Question:
How can I delete the text between '<de>' and the end-of-cell marker throughout my Word document?
I have reached the following code from my previous question. It appeared not to be working because my lines end with end-of-cell markers. So now I need to update this to delete the text between '<de>'and the end-of-cell marker.
I am unable to implement that in this code.
'''
Sub FindTheDeleteToEndOfLine()
Dim searchTerm As String
Dim bFound As Boolean
searchTerm = "<de>"
Selection.HomeKey wdStory
'Basic Find settings
With Selection.Find
.Forward = True
.wrap = wdFindStop
.Format = False
.MatchCase = False
.MatchWholeWord = False
.MatchWildcards = False
.MatchSoundsLike = False
.MatchAllWordForms = False
End With
'Execute the Find
Do
With Selection.Find
.Text = searchTerm
bFound = .Execute
If bFound Then
Selection.MoveEnd wdLine, 1
Selection.MoveEnd wdCharacter, -1
Selection.Delete
End If
End With
Loop While bFound
End Sub
'''
Update: I worked out a new code less complicated, but again i am unale to define the 'arng.words' in order to delete last part after '<de>':
'''
Dim arng As Range
Dim i As Long, j As Long
With Selection.Tables(1)
For i = 1 To .Rows.Count
For j = 1 To .Columns.Count
Set arng = .Cell(i, j).Range
arng.End = arng.End - 1
'Text = "<de>"
If Right(arng.Words, 1) = "<de>" Then
arng.Words.Last = Left(arng.Words, Len(arng.Words) - 1)
End If
Next j
Next i
End With
'''
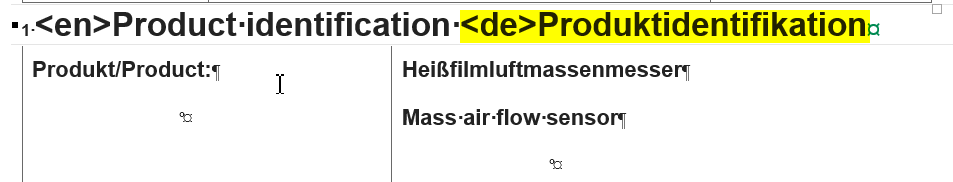
Answer: Try, for example:
'''
Sub Demo()
Application.ScreenUpdating = False
With ActiveDocument.Range
With .Find
.ClearFormatting
.Replacement.ClearFormatting
.Text = "<de>"
.Replacement.Text = ""
.Forward = True
.Wrap = wdFindStop
.Format = False
.MatchCase = False
.MatchWholeWord = False
.MatchWildcards = False
.MatchSoundsLike = False
.MatchAllWordForms = False
.Execute
End With
Do While .Find.Found
If .Information(wdWithInTable) = True Then
.End = .Cells(1).Range.End - 1
.Delete
End If
.Collapse wdCollapseEnd
.Find.Execute
Loop
End With
Application.ScreenUpdating = True
End Sub
'''